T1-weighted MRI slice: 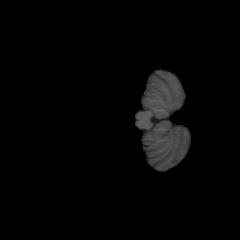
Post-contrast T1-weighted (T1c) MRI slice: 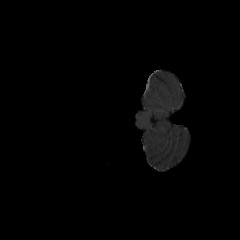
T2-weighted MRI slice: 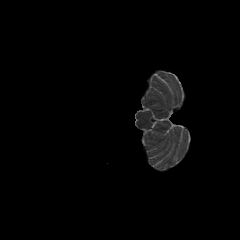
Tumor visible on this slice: no